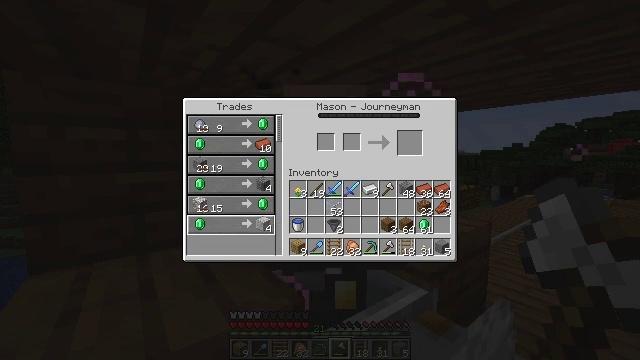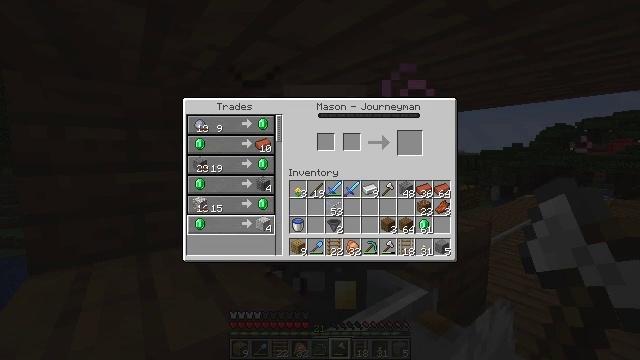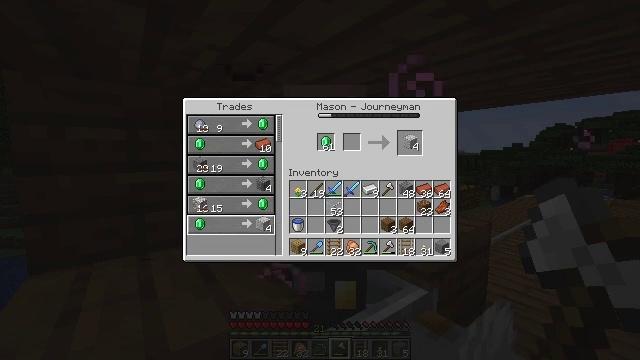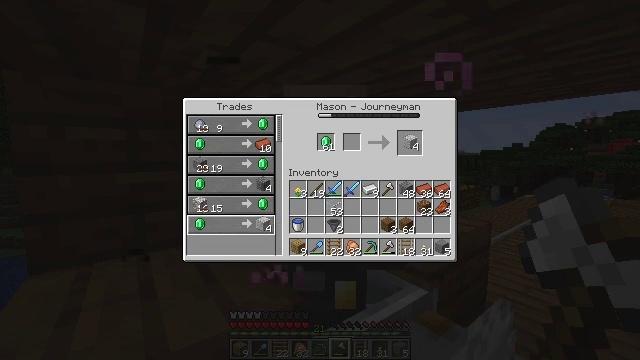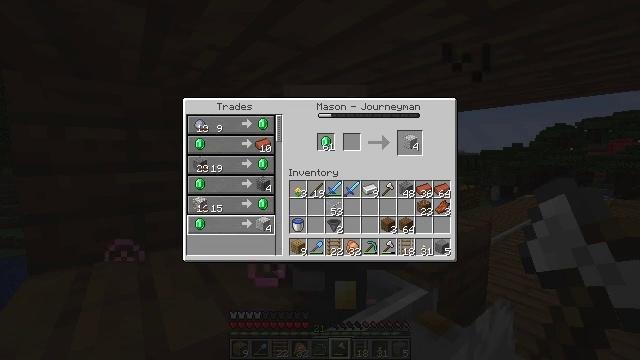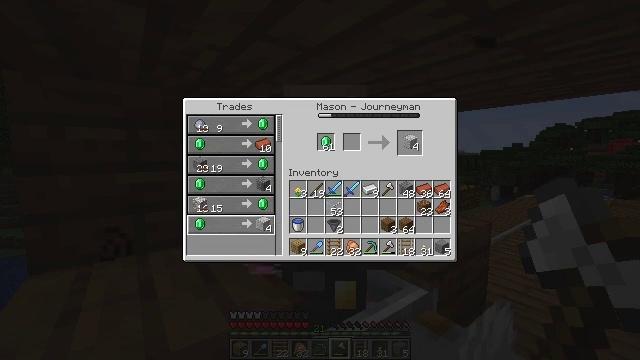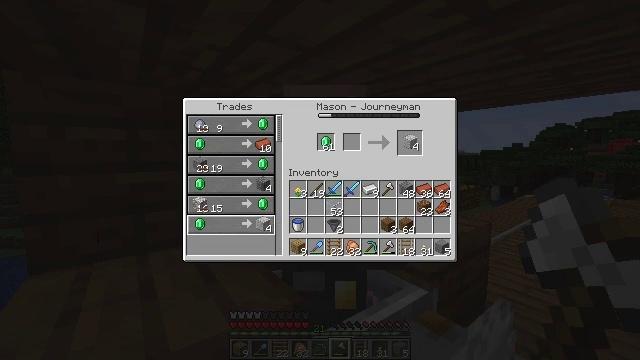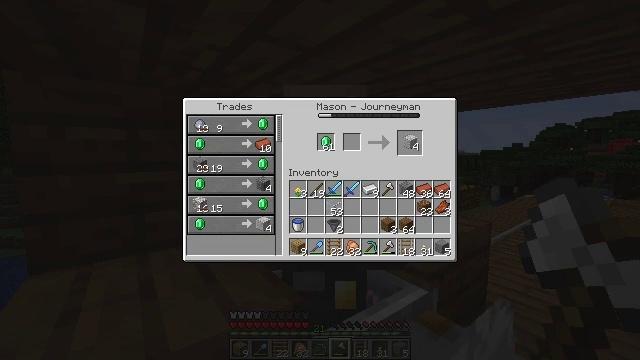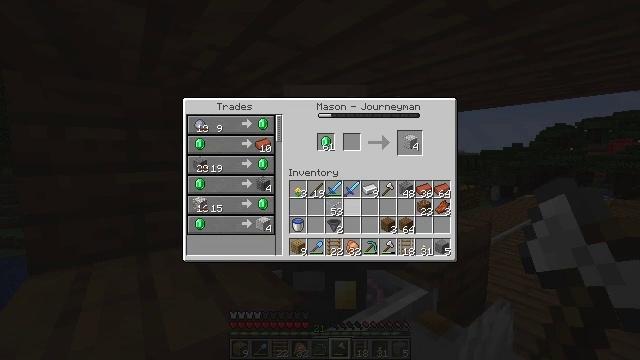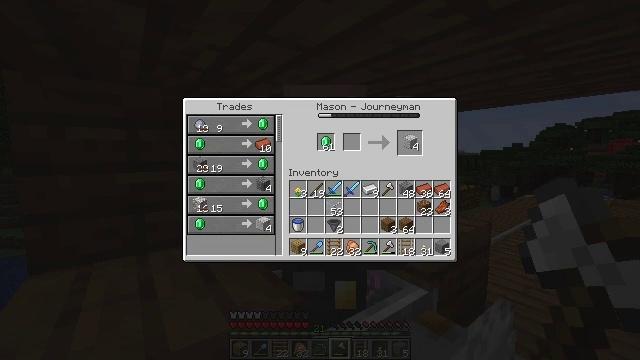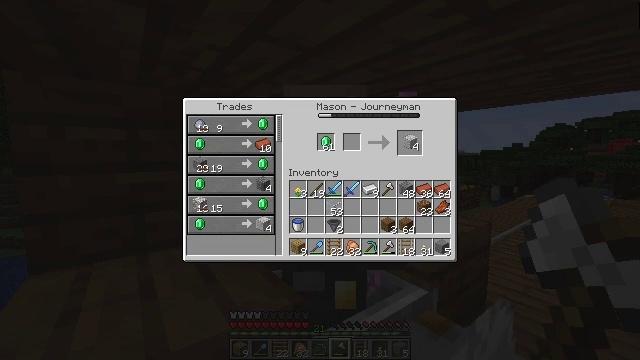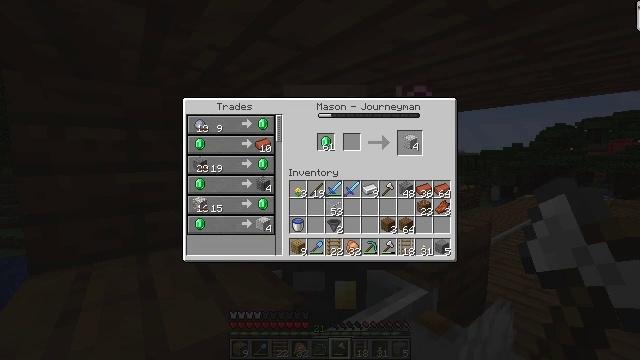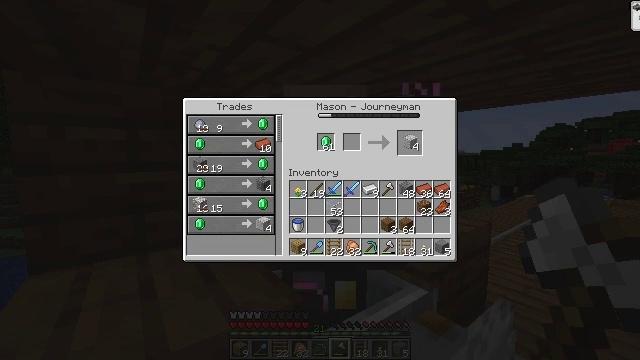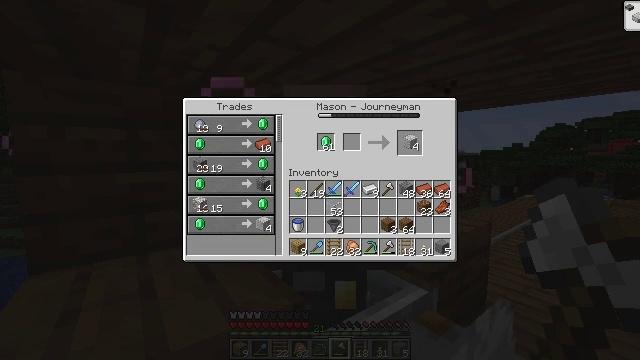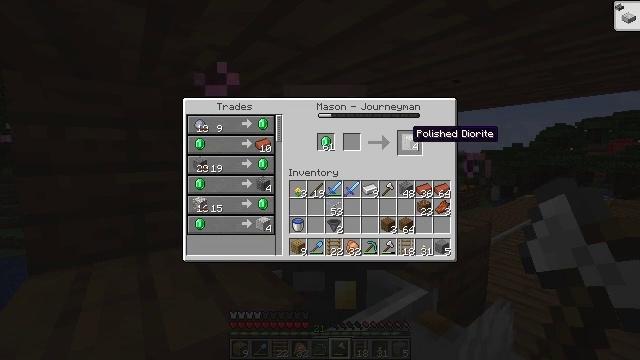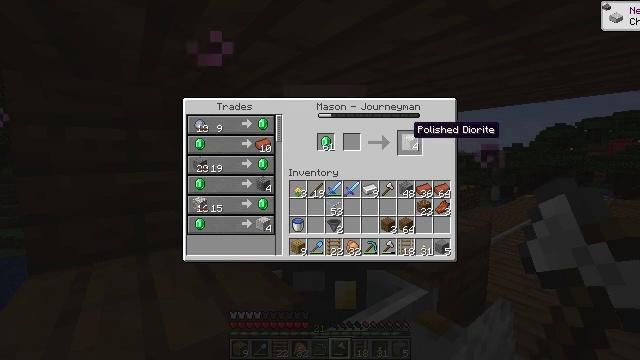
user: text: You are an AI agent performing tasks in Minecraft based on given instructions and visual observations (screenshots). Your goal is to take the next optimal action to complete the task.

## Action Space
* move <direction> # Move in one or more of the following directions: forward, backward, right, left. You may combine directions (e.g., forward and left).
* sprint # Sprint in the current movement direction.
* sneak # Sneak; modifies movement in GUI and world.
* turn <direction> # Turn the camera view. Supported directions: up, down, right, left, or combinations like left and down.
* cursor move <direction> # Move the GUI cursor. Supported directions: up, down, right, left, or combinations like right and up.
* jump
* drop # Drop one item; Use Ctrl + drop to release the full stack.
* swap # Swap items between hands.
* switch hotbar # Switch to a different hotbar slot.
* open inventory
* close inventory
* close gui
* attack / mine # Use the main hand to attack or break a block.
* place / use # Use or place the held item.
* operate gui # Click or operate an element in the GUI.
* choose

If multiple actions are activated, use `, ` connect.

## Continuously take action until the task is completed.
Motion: motion action
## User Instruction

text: Access the crafting table to produce polished diorite from diorite.
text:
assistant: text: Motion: no_op
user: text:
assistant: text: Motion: operate gui
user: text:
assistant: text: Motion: operate gui
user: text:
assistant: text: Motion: operate gui
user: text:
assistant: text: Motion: no_op
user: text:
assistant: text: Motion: cursor move right
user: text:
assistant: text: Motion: cursor move right
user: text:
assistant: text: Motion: cursor move right and up
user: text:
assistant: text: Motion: cursor move right and up
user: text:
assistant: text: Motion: cursor move right and up
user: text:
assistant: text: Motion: no_op
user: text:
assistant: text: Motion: no_op
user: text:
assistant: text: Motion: no_op
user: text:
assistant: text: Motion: cursor move up
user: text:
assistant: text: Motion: no_op
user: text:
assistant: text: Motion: no_op
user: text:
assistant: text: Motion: no_op
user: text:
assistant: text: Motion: no_op
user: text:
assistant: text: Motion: no_op
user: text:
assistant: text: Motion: no_op
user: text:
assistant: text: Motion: no_op
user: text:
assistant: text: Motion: no_op
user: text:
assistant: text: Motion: operate gui
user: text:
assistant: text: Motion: cursor move down, operate gui
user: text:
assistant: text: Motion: cursor move left and down
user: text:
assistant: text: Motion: cursor move left and down
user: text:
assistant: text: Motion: cursor move down
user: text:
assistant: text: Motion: no_op
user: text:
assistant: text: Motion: no_op
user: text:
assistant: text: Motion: no_op